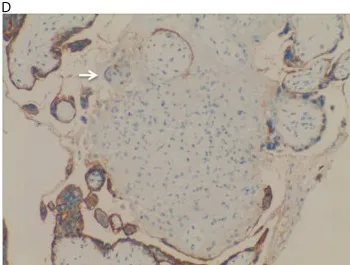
Pathology of placenta biopsy showing caseating tuberculous granulomas. (D) The proliferative epithelioid cells and the Langhans multinucleated giant cell were negative for PLAP, while the placental syncytiotrophoblast cells were positive for PLAP (PLAP immunostaining, 200x).
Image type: pathology (immunostaining)